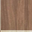
Piece: xx